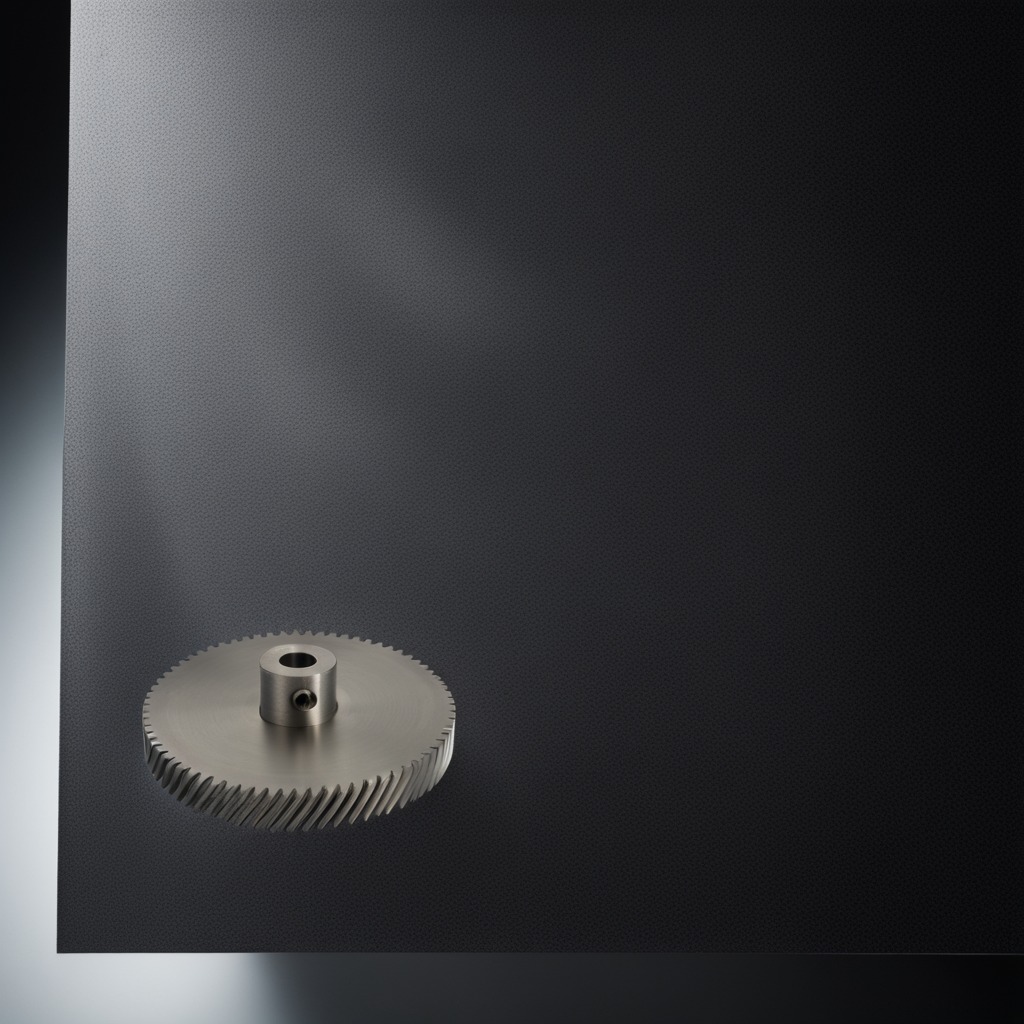
A steel gear with teeth is lying on the clean granite tabletop inside a workshop under bright overhead lighting crisp shadows high clarity worn but beneath the mat